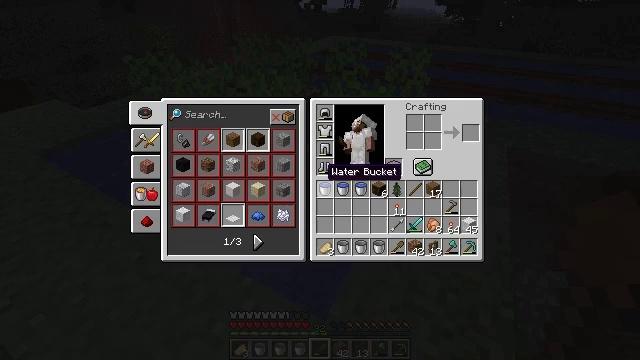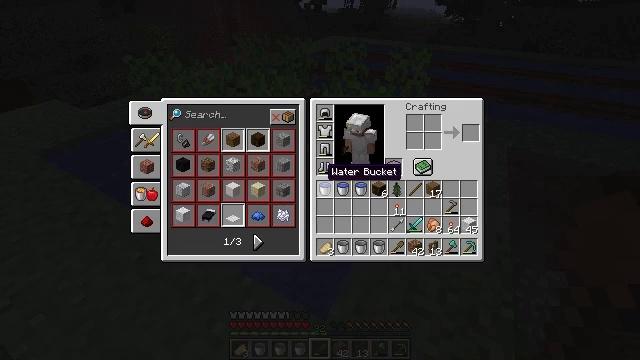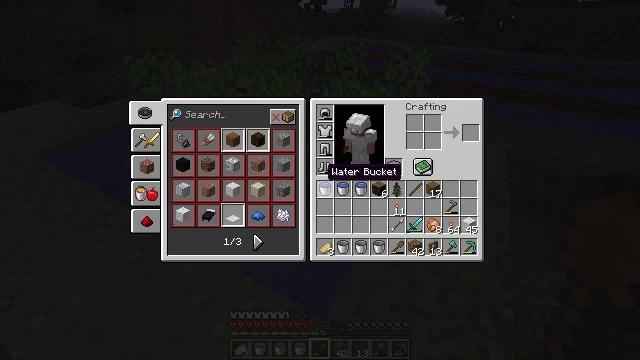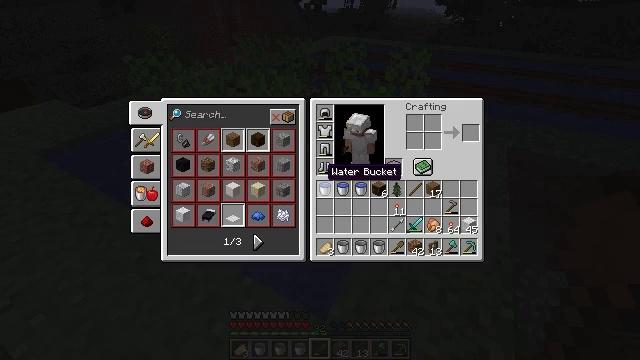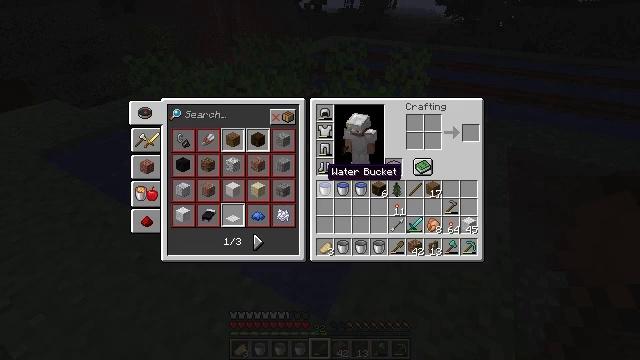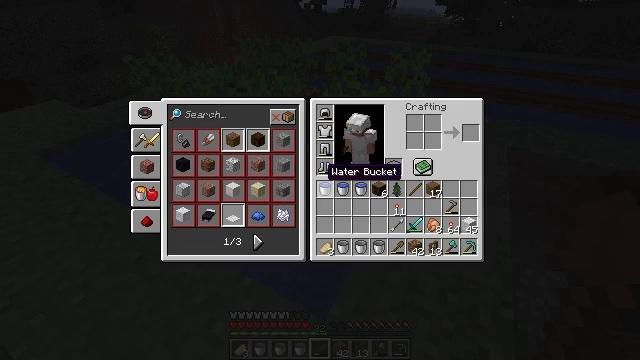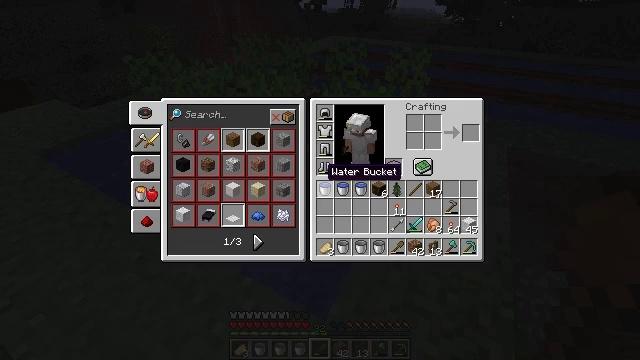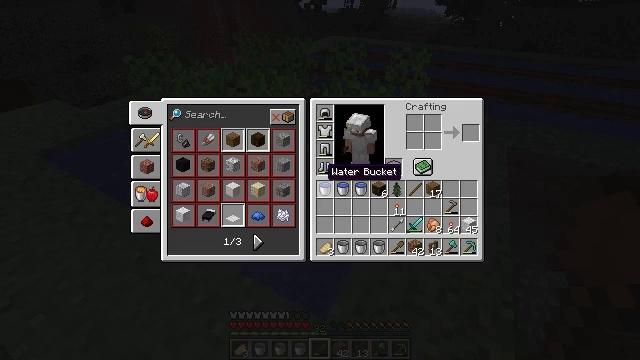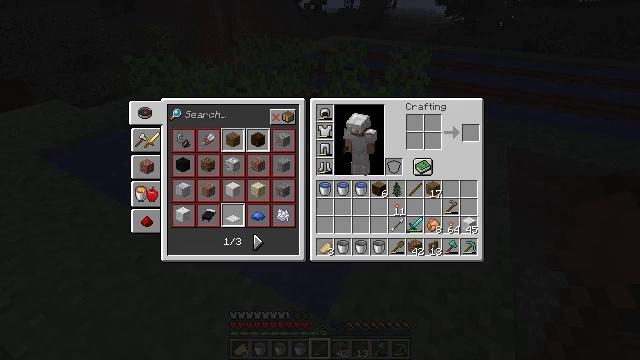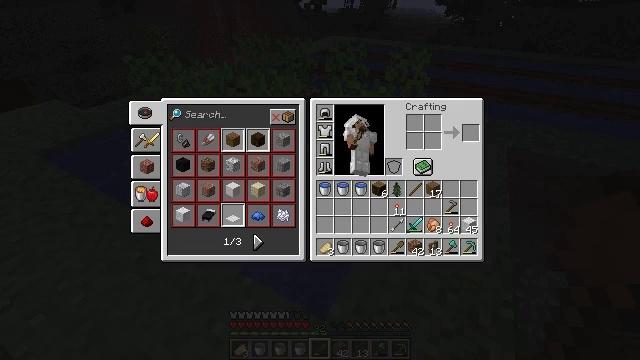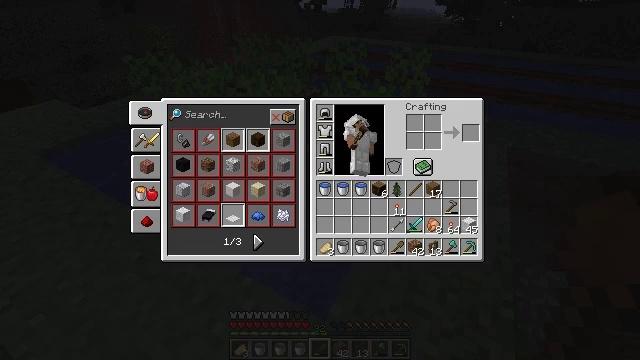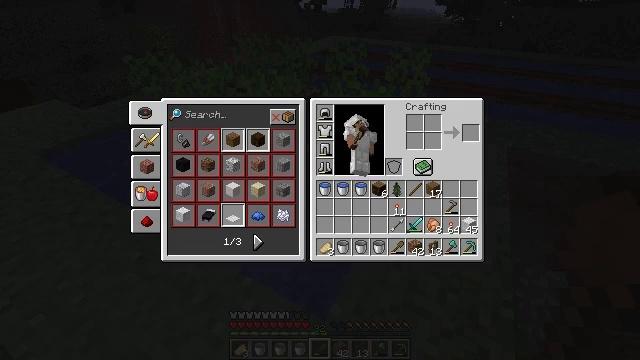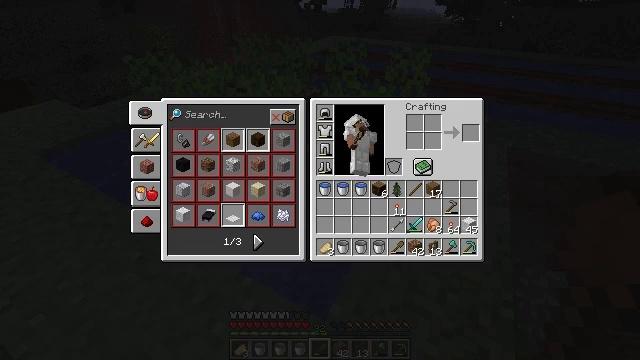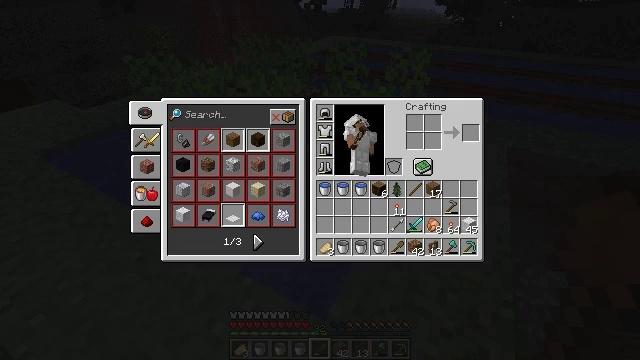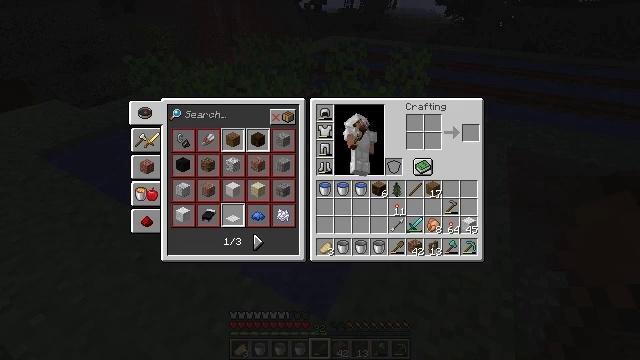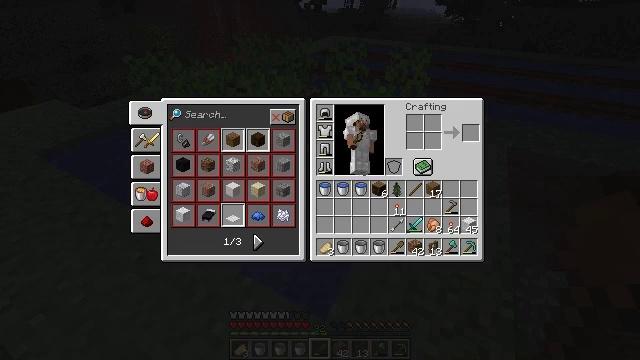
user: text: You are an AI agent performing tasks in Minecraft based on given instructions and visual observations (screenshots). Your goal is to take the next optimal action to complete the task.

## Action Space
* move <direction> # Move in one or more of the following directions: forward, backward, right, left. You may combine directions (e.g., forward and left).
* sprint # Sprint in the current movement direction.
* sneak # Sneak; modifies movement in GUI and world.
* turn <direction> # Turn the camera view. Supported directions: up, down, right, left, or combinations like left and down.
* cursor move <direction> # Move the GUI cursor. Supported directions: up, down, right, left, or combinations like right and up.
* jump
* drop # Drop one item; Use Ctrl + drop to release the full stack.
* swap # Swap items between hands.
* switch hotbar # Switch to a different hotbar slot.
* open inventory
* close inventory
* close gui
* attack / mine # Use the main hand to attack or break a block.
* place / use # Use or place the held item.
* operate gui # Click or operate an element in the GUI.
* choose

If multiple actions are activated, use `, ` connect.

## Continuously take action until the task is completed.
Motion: motion action
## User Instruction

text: Gather potatoes by left-clicking.
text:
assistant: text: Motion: close inventory
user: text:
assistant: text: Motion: close inventory
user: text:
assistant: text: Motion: close inventory
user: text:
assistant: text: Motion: no_op
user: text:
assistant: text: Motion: no_op
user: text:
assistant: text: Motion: no_op
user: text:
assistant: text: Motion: no_op
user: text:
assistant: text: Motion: no_op
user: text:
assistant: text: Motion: turn right and down
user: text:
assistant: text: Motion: turn right
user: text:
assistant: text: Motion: no_op
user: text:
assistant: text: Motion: no_op
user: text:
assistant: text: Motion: turn left and down
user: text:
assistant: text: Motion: turn left and down
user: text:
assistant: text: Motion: turn left and down
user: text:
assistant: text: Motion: turn left and down
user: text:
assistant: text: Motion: turn down
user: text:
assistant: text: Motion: turn down
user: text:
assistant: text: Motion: no_op
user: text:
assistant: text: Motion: no_op
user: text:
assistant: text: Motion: turn right
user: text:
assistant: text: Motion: no_op
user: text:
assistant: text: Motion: no_op
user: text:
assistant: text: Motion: no_op
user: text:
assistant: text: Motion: no_op
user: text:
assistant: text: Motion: no_op
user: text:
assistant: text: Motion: no_op
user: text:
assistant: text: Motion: turn left
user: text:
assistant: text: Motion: turn left and down
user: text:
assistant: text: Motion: no_op